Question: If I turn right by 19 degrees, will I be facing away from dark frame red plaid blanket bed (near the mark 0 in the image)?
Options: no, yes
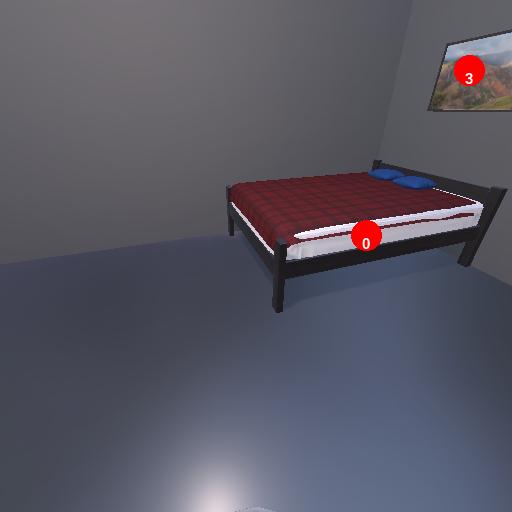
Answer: no